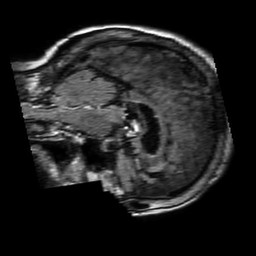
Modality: FLAIR
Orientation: sagittal
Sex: female
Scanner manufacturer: philips
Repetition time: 11 s
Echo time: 0.125 s